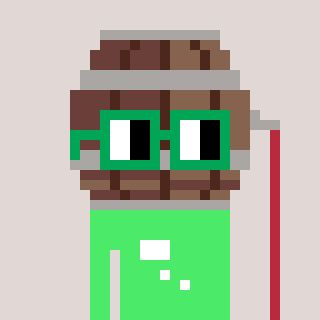
a pixel art character with square green glasses, a wine barrel-shaped head and a teal-colored body on a warm background